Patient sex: F
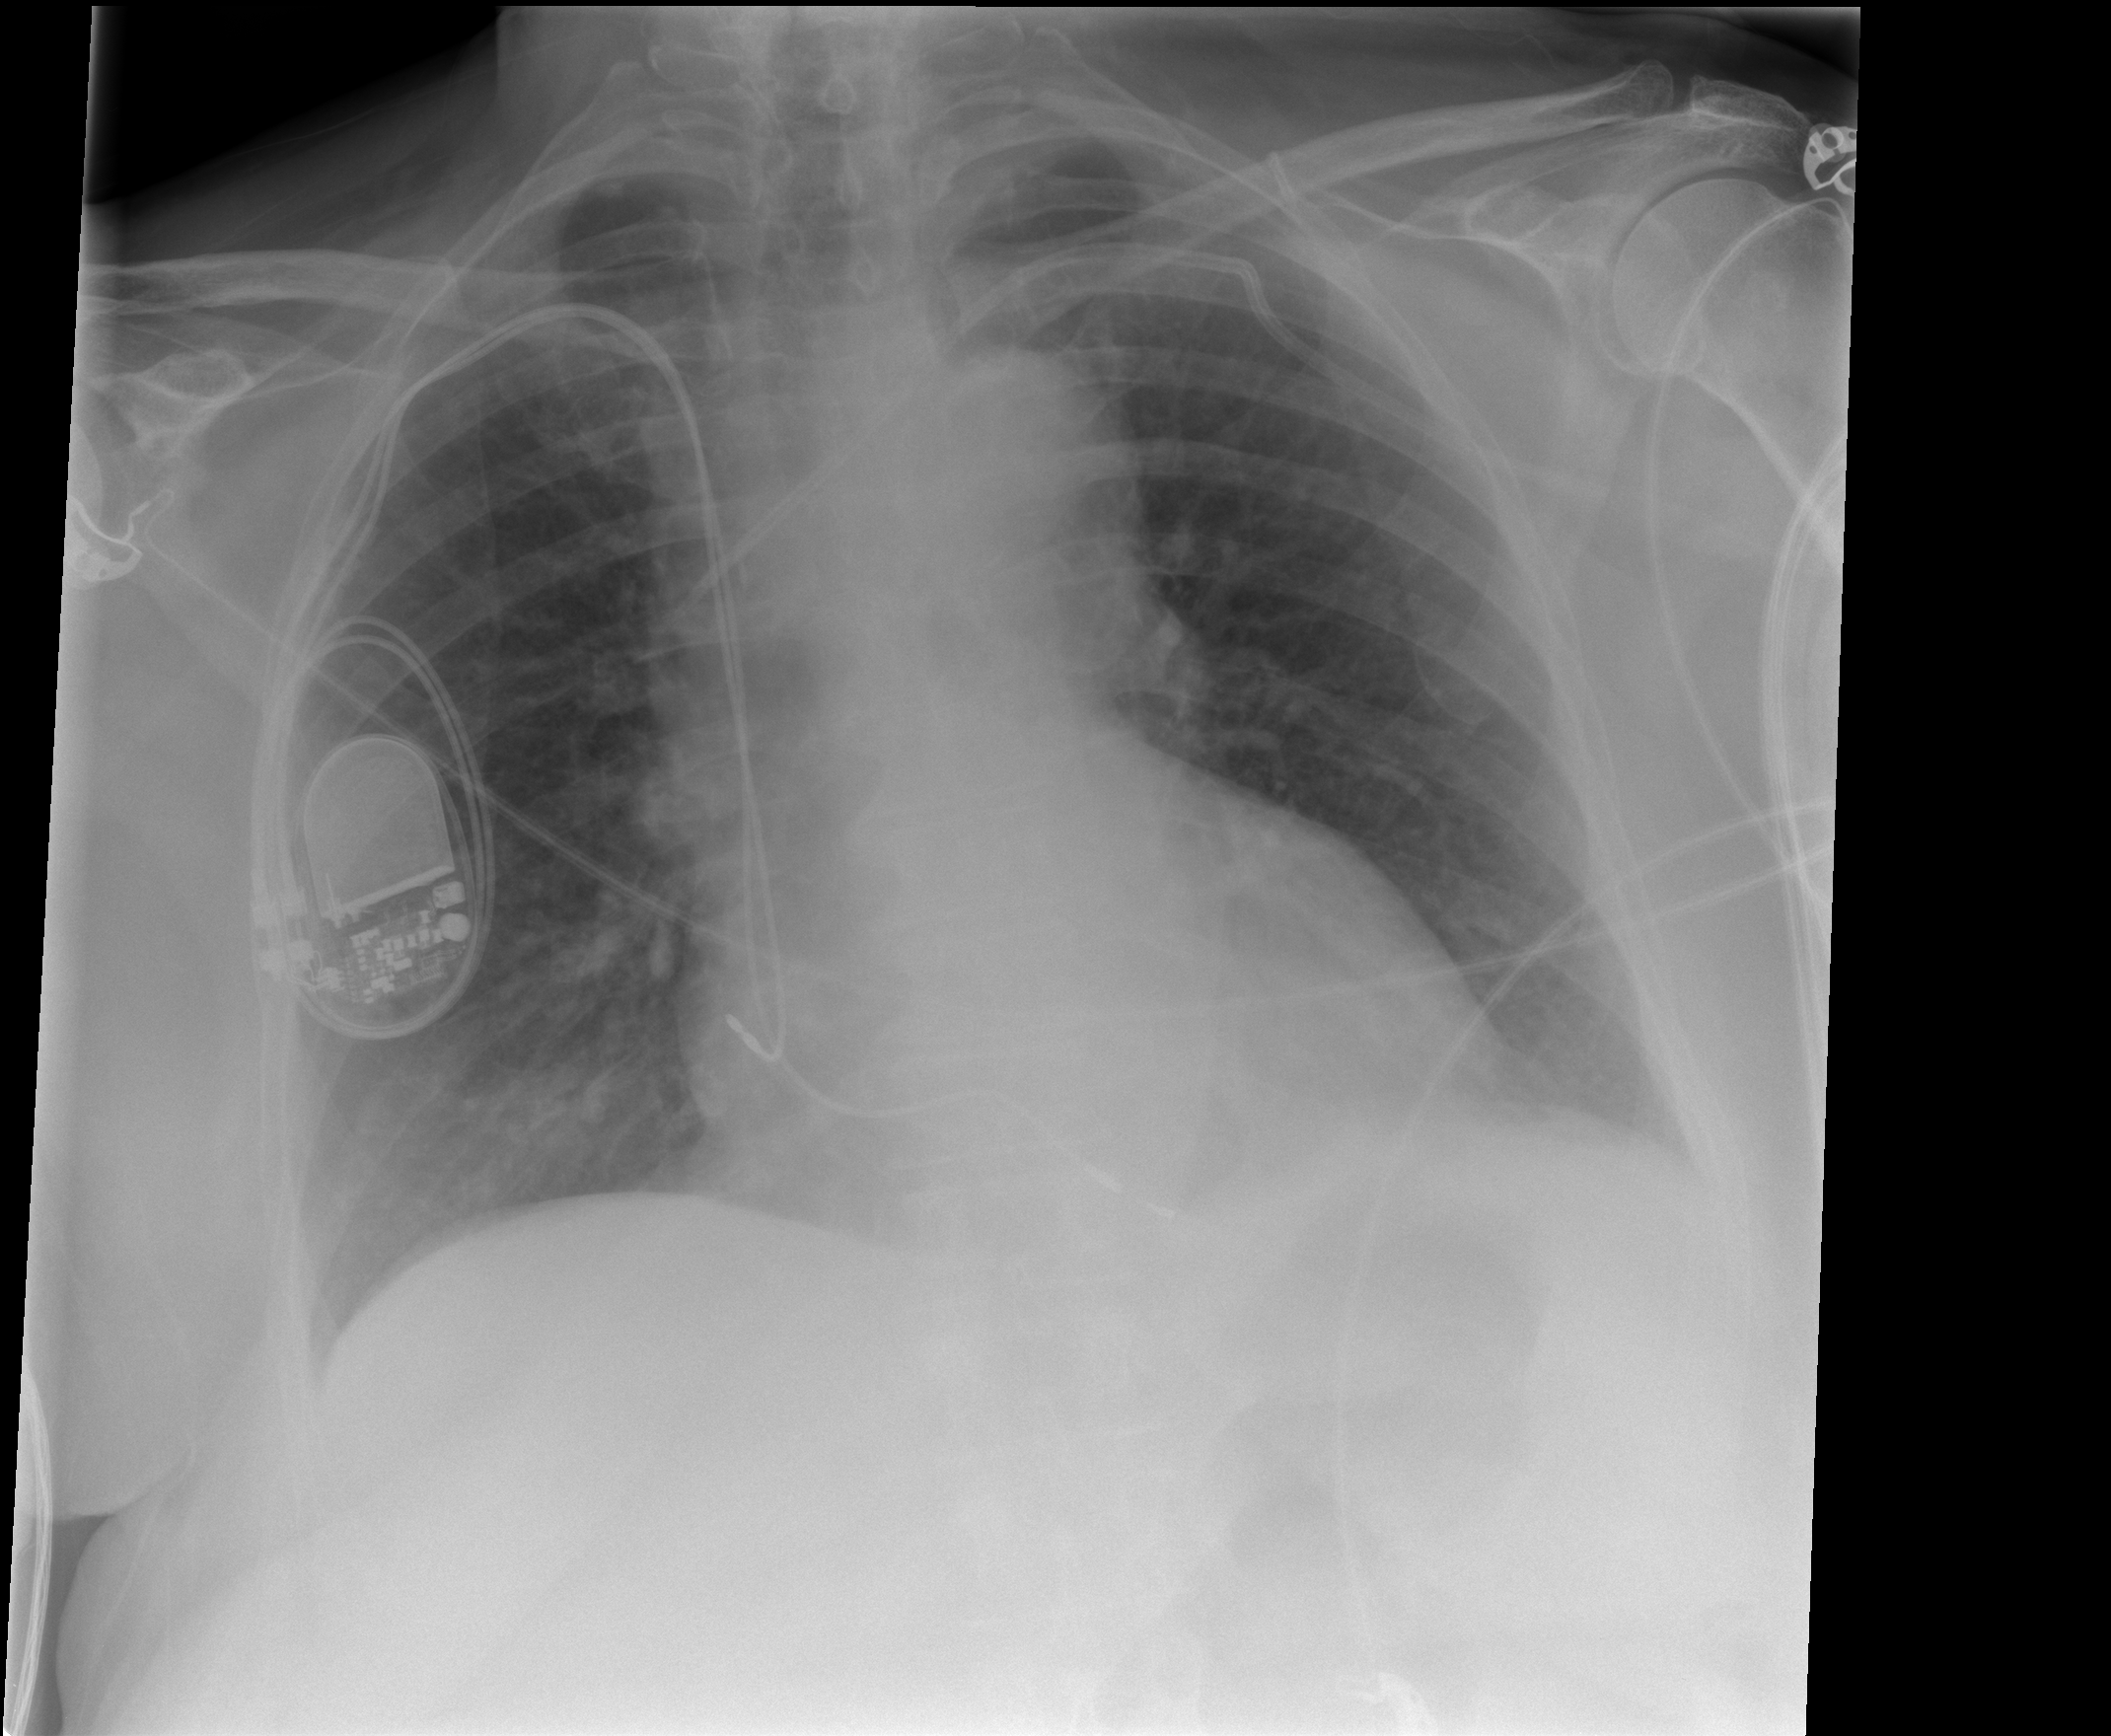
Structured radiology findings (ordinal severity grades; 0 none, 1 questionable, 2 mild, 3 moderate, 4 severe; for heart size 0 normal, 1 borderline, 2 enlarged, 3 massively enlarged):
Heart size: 0
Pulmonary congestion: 1
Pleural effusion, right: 0
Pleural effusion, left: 0
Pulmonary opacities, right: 1
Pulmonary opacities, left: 0
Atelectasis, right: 1
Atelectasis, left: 0